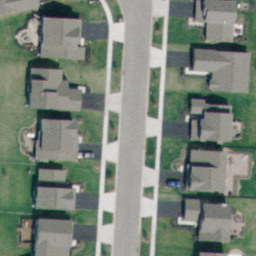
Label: mediumresidential